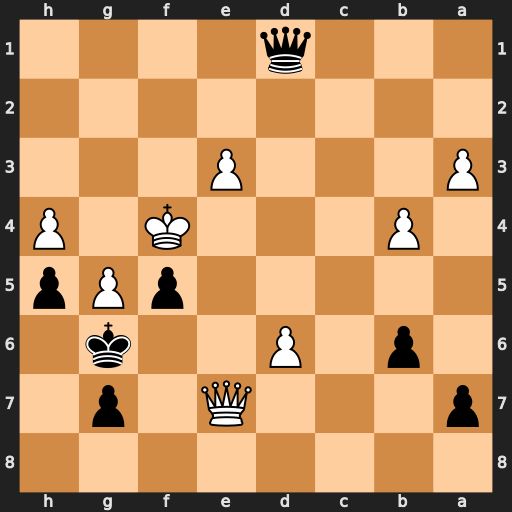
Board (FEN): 8/p3Q1p1/1p1P2k1/5pPp/1P3K1P/P3P3/8/3q4
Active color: b
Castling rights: -
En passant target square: -
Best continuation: Qg4+ Ke5 Qe4#